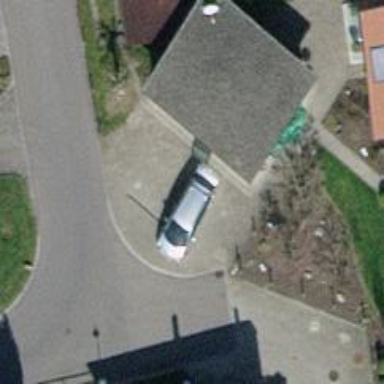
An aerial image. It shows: Garage.